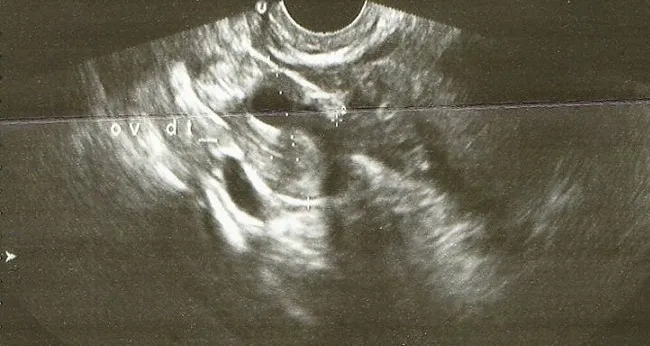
Ultrasound showed that the cyst is clearly separated from the ipsilateral ovary.
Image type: radiology (ultrasound)